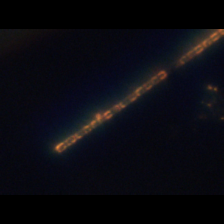
Taxon: Chaetoceros
Group: Diatoms